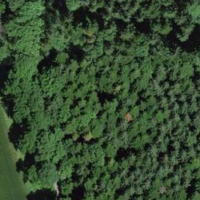
EUNIS habitat code: 43
Species observed at this site:
Oxalis acetosella
Acer pseudoplatanus